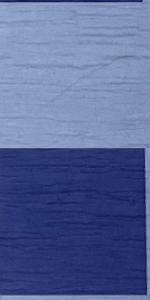
Label: Empty